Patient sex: M
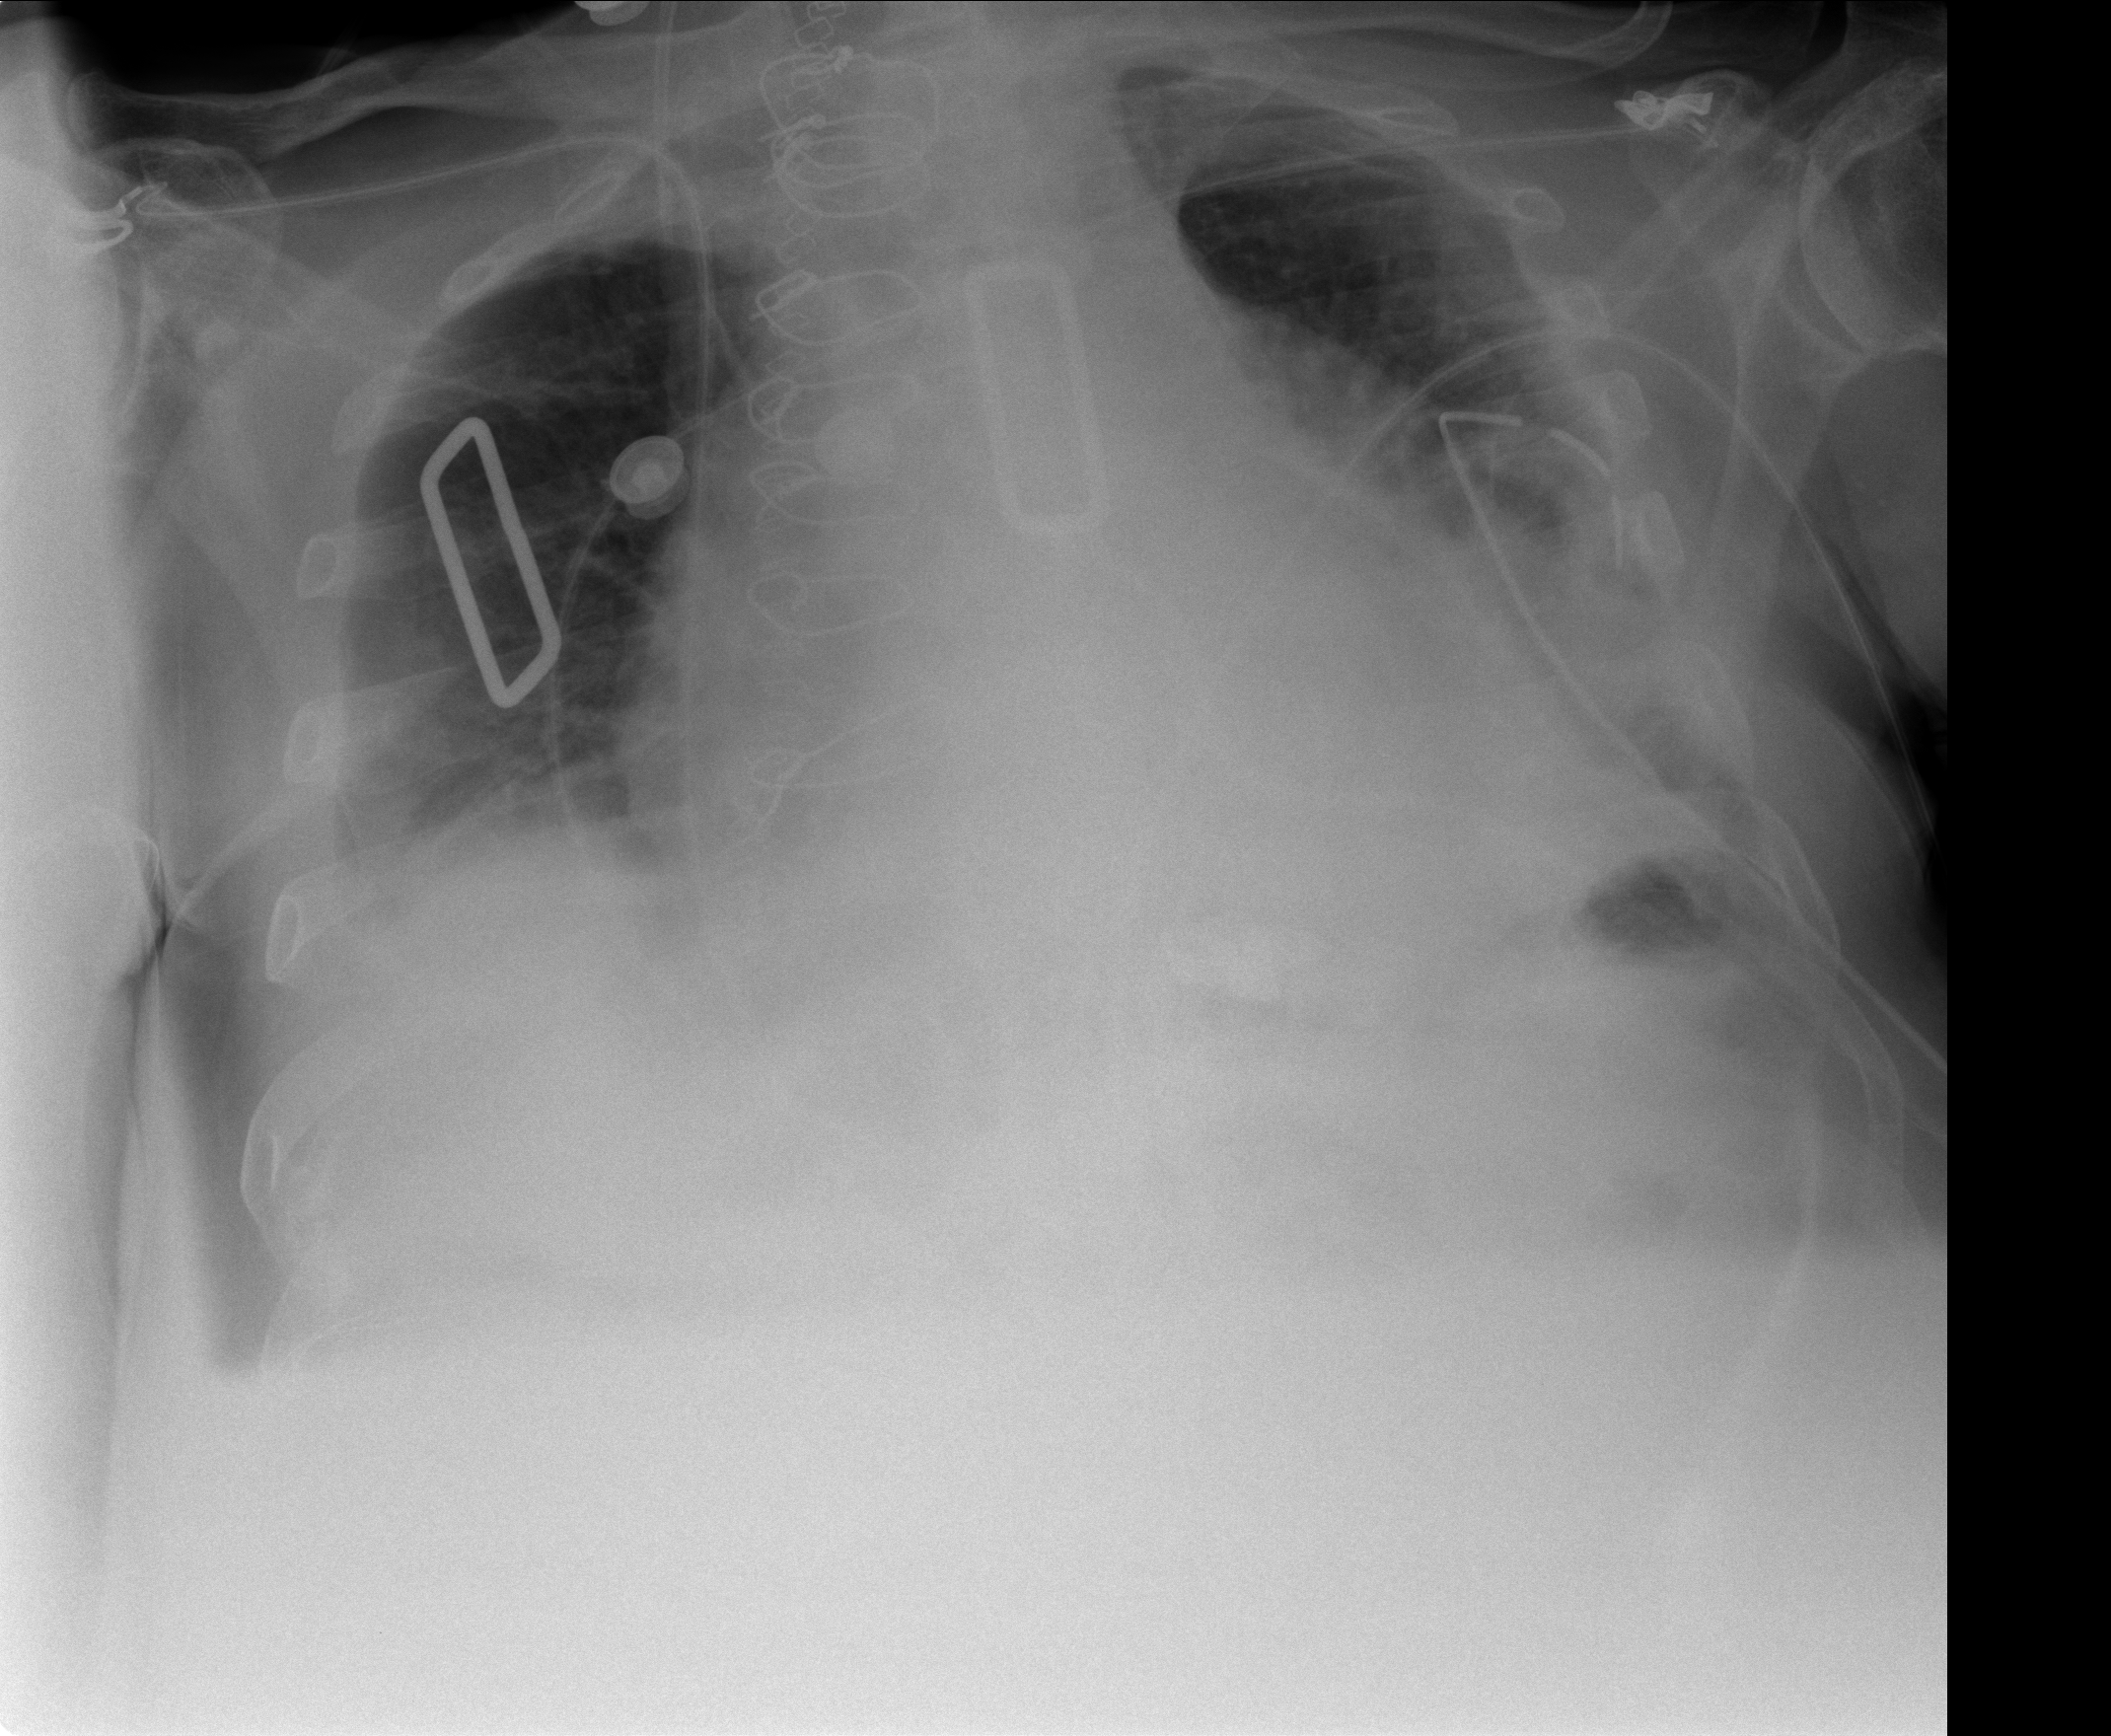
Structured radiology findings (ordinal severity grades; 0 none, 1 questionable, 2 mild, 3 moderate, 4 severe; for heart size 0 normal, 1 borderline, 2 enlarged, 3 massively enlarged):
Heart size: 2
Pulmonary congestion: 0
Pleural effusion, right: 2
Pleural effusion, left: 0
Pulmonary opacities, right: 2
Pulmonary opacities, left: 0
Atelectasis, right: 2
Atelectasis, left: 2